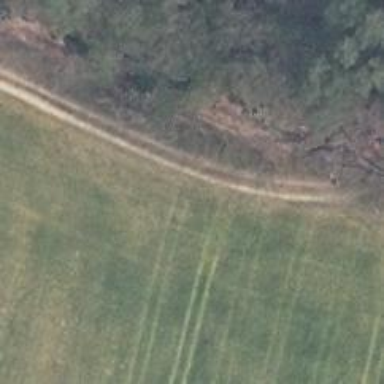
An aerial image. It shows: Dirt track with grade 4 track type.